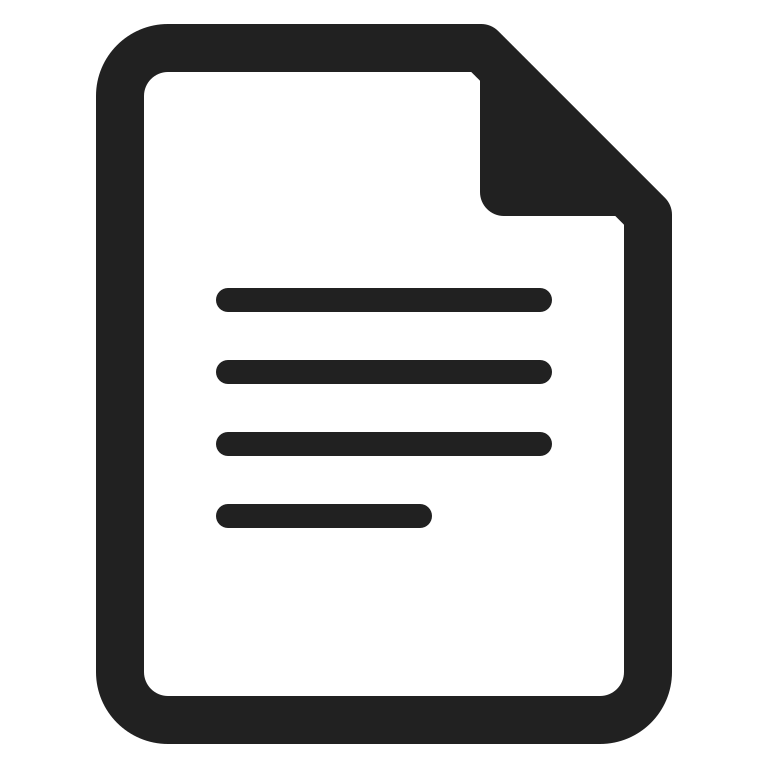
page facing up high contrast